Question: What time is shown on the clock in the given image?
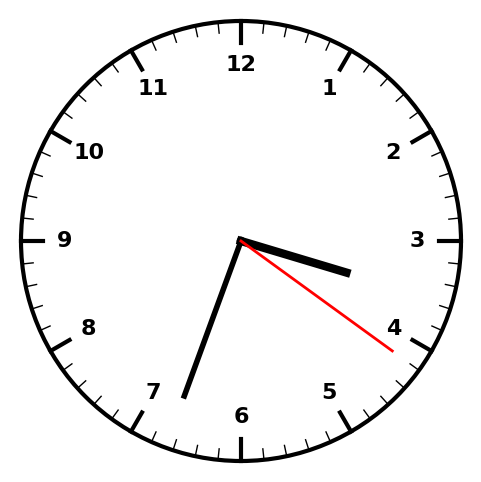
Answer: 03:33:21